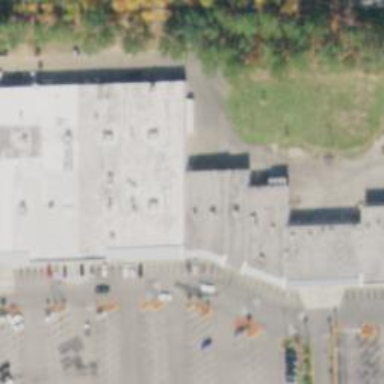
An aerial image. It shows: Commercial building.